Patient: sex M, age 33
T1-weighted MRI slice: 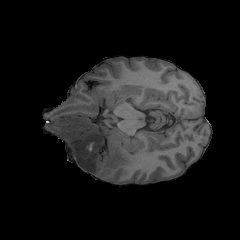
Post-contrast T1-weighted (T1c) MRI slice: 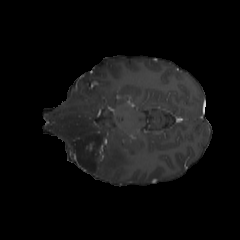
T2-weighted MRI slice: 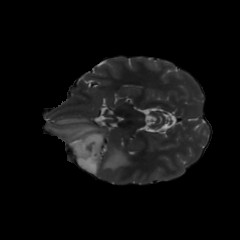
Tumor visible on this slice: yes
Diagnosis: Astrocytoma, IDH-mutant
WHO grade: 4